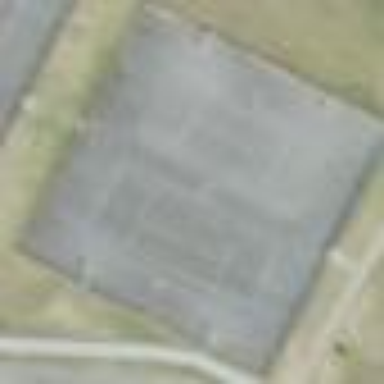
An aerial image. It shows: Tennis court in leisure pitch.